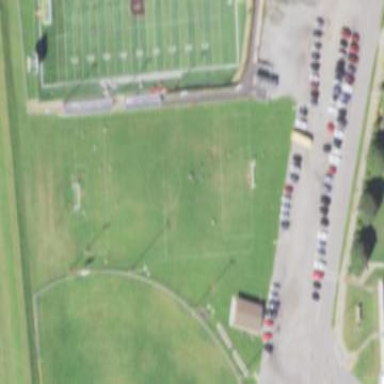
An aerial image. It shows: Soccer pitch for leisure land activities.